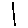
Label: line